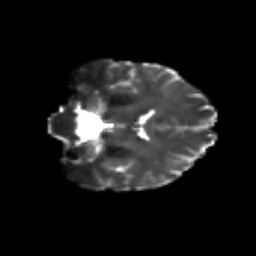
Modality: T2w
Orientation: coronal
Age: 24
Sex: male
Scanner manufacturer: siemens
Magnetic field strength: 3 T
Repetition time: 3.5 s
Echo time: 0.113 s